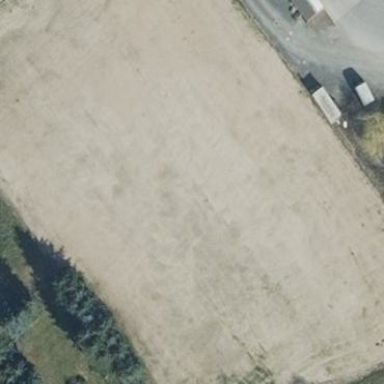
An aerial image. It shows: Area covered with grass.